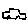
Label: car